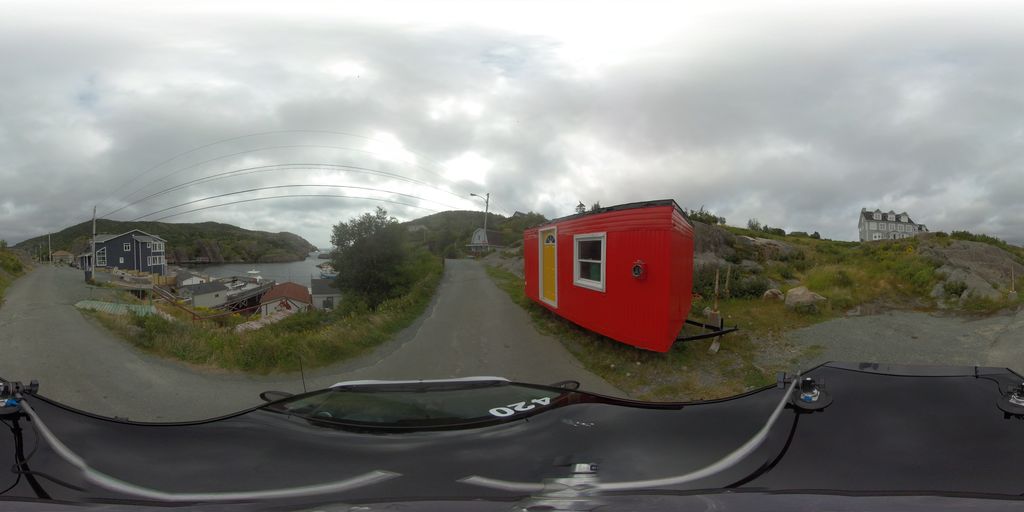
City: st_johns